Field crop: maize
Growth stage: 2
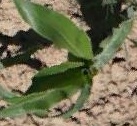
Species: maize